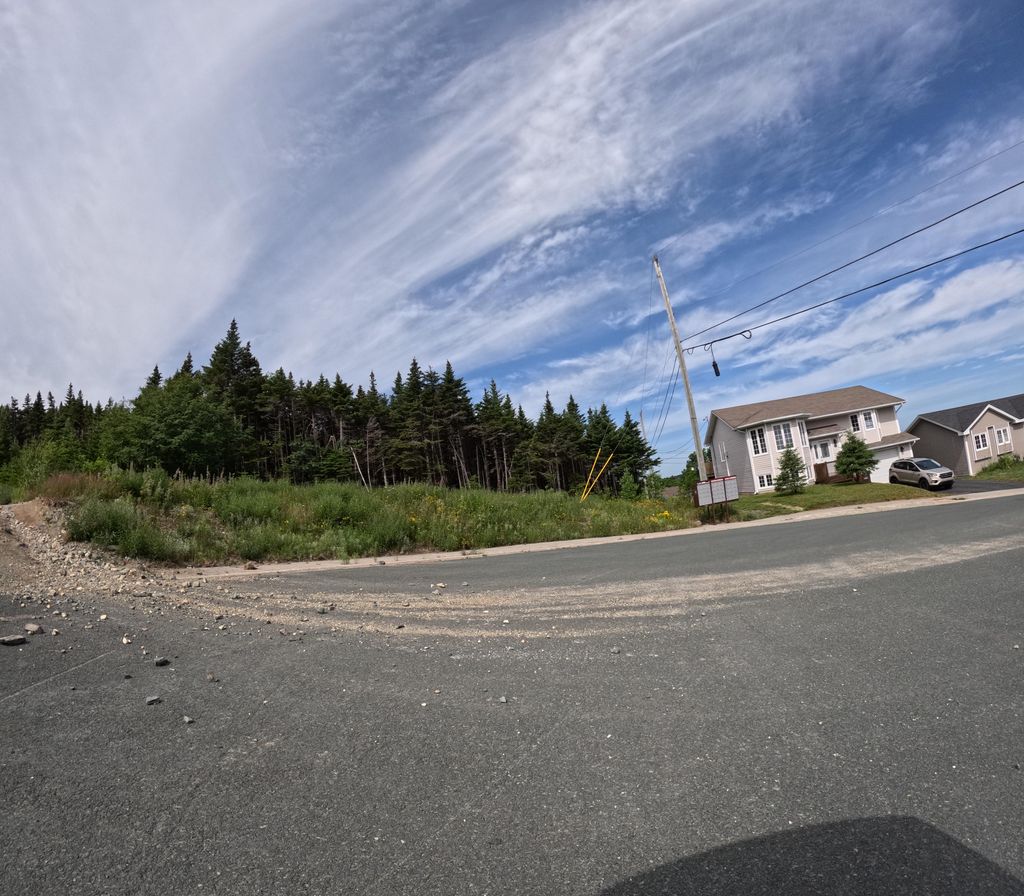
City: st_johns